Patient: sex M, age 70
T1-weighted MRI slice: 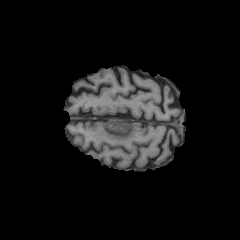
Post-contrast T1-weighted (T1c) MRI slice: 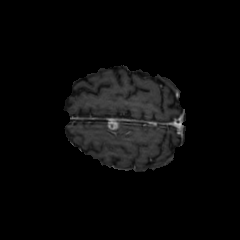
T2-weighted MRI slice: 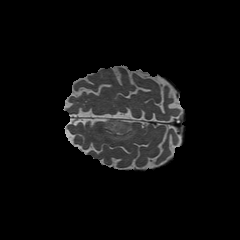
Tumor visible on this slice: yes
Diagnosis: Glioblastoma, IDH-wildtype
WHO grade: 4